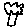
Label: tree